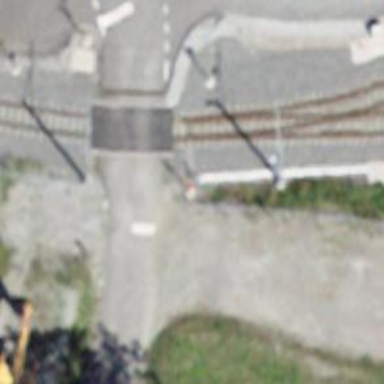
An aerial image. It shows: Railway level crossing.